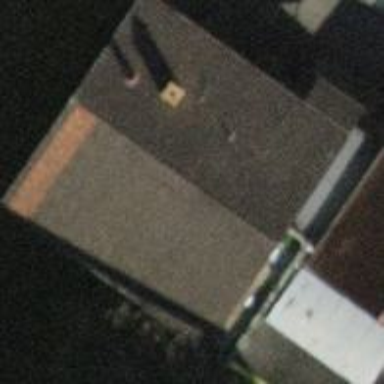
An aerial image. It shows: Pitched roof building.